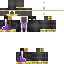
A female human skin with dark skin, wearing blonde helmet dressed in a purple robe top and black pants, featuring a closed mouth.